Question: How could I show me expected result without modifying the HTML dom.
Both two pages will display the 'page 1' layout. Though, on the HTML2 2, the 'child2' has empty content.
What I expect is that the 'HTML2' should display the page 2 layout.
Is it possible to achieve this by CSS only.
Thanks
# Expected result

# HTML 1
'''
<div name="parent">
<div name="child1">SOMETHING_INSIDE</div>
<div name="child2">SOMETHING_INSIDE</div>
</div>
'''
# HTML 2
'''
<div name="parent">
<div name="child1">SOMETHING_INSIDE</div>
<div name="child2"></div>
</div>
'''
# CSS rules
'''
div[name="parent"] {
display: flex;
div {
display: flex;
flex-grow: 1;
}
}
'''
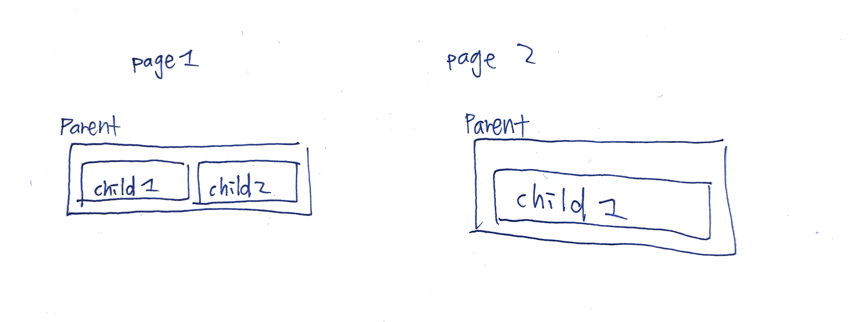
Answer: With 'flex-grow: 1', and since 'flex-basis' defaults to 'auto', the available space is shared equally after the sum of their content have been withdrawn, which simply means that even an empty flex item will take space, unless the content in 'child1' is big enough to take it all, like in this sample:
'''
div[name="parent"] {
display: flex;
}
div[name="parent"] div {
display: flex;
flex-grow: 1;
border: 1px solid red;
}
'''
'''
Page 1
<div name="parent">
<div name="child1">SOMETHING_INSIDE</div>
<div name="child2">SOMETHING_INSIDE</div>
</div>
Page 2
<div name="parent">
<div name="child1">SOMETHING_INSIDE</div>
<div name="child2"></div>
</div>
<br><br>
Page 1
<div name="parent">
<div name="child1">SOMETHING_INSIDE SOMETHING_INSIDE SOMETHING_INSIDE SOMETHING_INSIDE
</div>
<div name="child2">SOMETHING_INSIDE</div>
</div>
Page 2
<div name="parent">
<div name="child1">SOMETHING_INSIDE SOMETHING_INSIDE SOMETHING_INSIDE SOMETHING_INSIDE
</div>
<div name="child2"></div>
</div>
'''
---
In this case you can use the ':empty' selector and set the one that is empty to 'display: none'
'''
div[name="parent"] {
display: flex;
}
div[name="parent"] div {
display: flex;
flex-grow: 1;
border: 1px solid red;
}
div[name="parent"] div:empty {
display: none;
}
'''
'''
Page 1
<div name="parent">
<div name="child1">SOMETHING_INSIDE</div>
<div name="child2">SOMETHING_INSIDE</div>
</div>
<br> Page 2
<div name="parent">
<div name="child1">SOMETHING_INSIDE</div>
<div name="child2"></div>
</div>
'''
---
If you also want to ensure, when both have content, that they always be equal wide (50%/50%), you set 'flex-basis' to '0'
'''
div[name="parent"] {
display: flex;
}
div[name="parent"] div {
display: flex;
flex-grow: 1;
border: 1px solid red;
}
.equal-width div {
flex-basis: 0;
}
'''
'''
Page 1
<div name="parent">
<div name="child1">SOMETHING_INSIDE SOMETHING_INSIDE SOMETHING_INSIDE</div>
<div name="child2">SOMETHING_INSIDE</div>
</div>
<br> Page 2
<div name="parent" class="equal-width">
<div name="child1">SOMETHING_INSIDE SOMETHING_INSIDE SOMETHING_INSIDE</div>
<div name="child2">SOMETHING_INSIDE</div>
</div>
'''